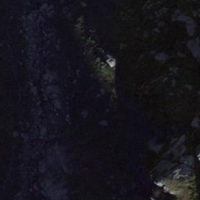
EUNIS habitat code: 31
Species observed at this site:
Empetrum nigrum